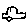
Label: car